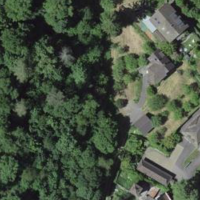
EUNIS habitat code: 55
Species observed at this site:
Juglans regia